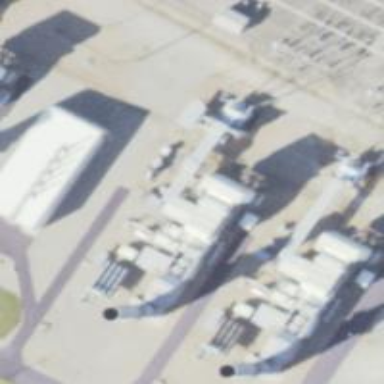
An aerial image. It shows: Gas turbine generator is in use.